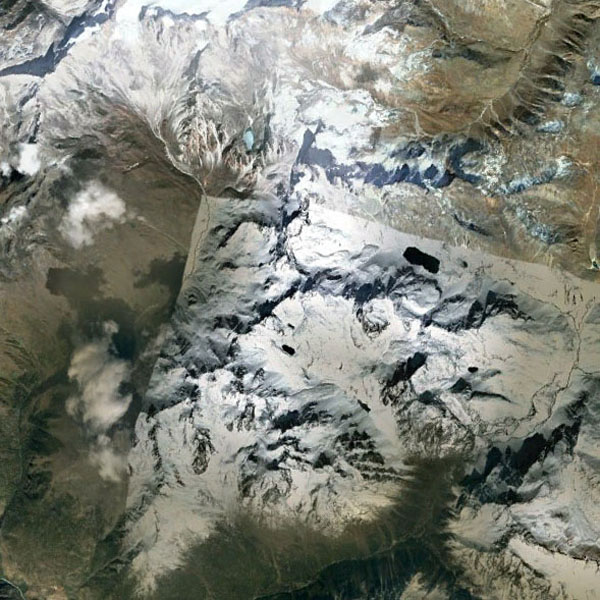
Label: Mountain